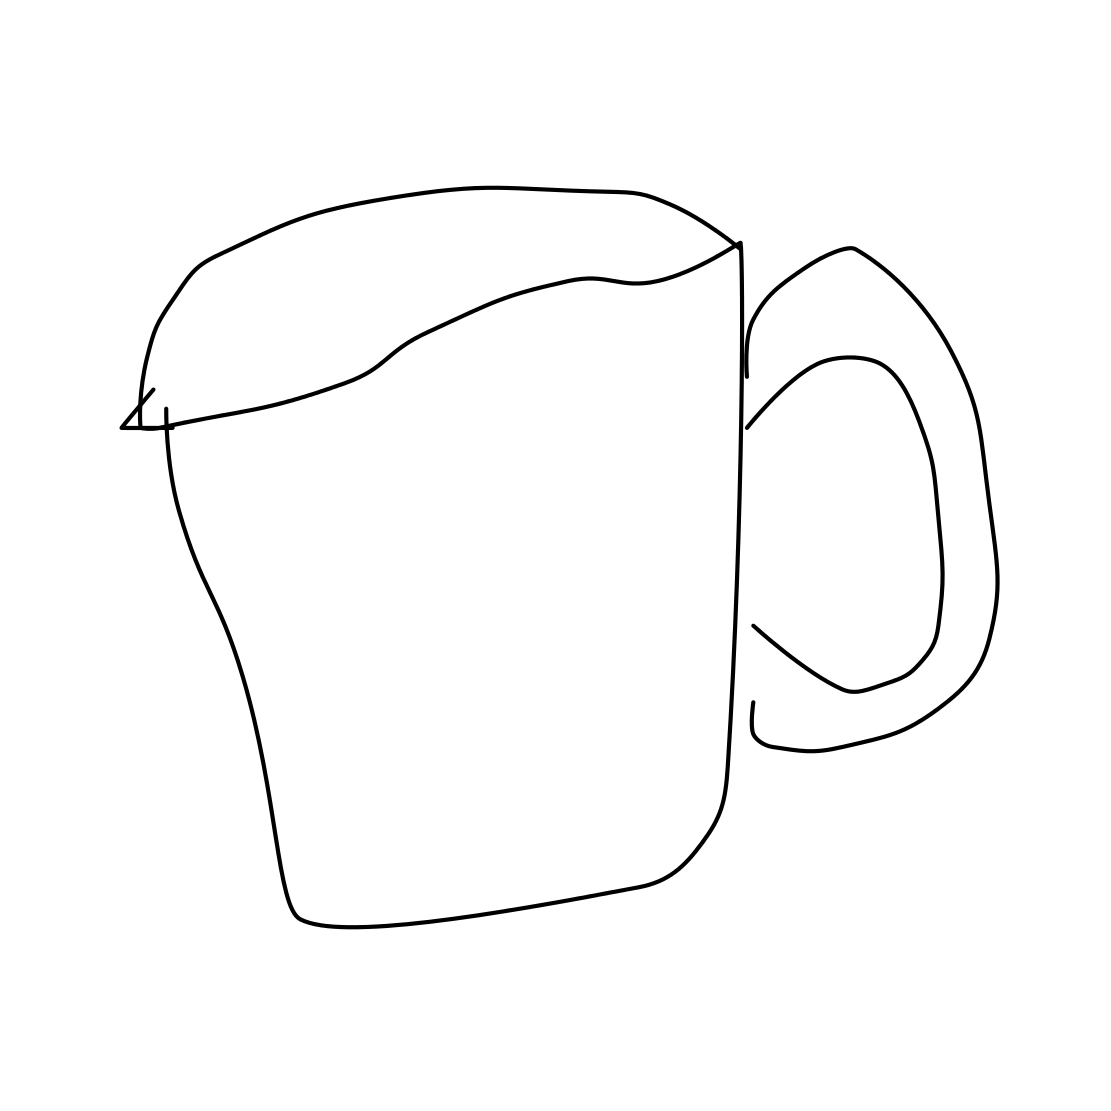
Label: mug